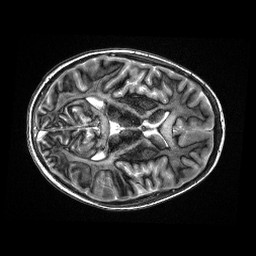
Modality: MP2RAGE
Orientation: axial
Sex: male
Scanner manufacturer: siemens
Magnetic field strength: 3 T
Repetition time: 5 s
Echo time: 0.00368 s